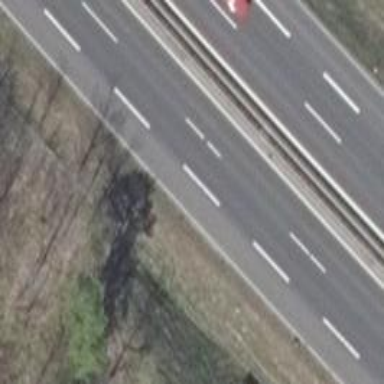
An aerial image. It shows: This is trunk highway with motorroad.